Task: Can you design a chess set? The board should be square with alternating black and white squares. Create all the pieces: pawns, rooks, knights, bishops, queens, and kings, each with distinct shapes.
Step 3461:
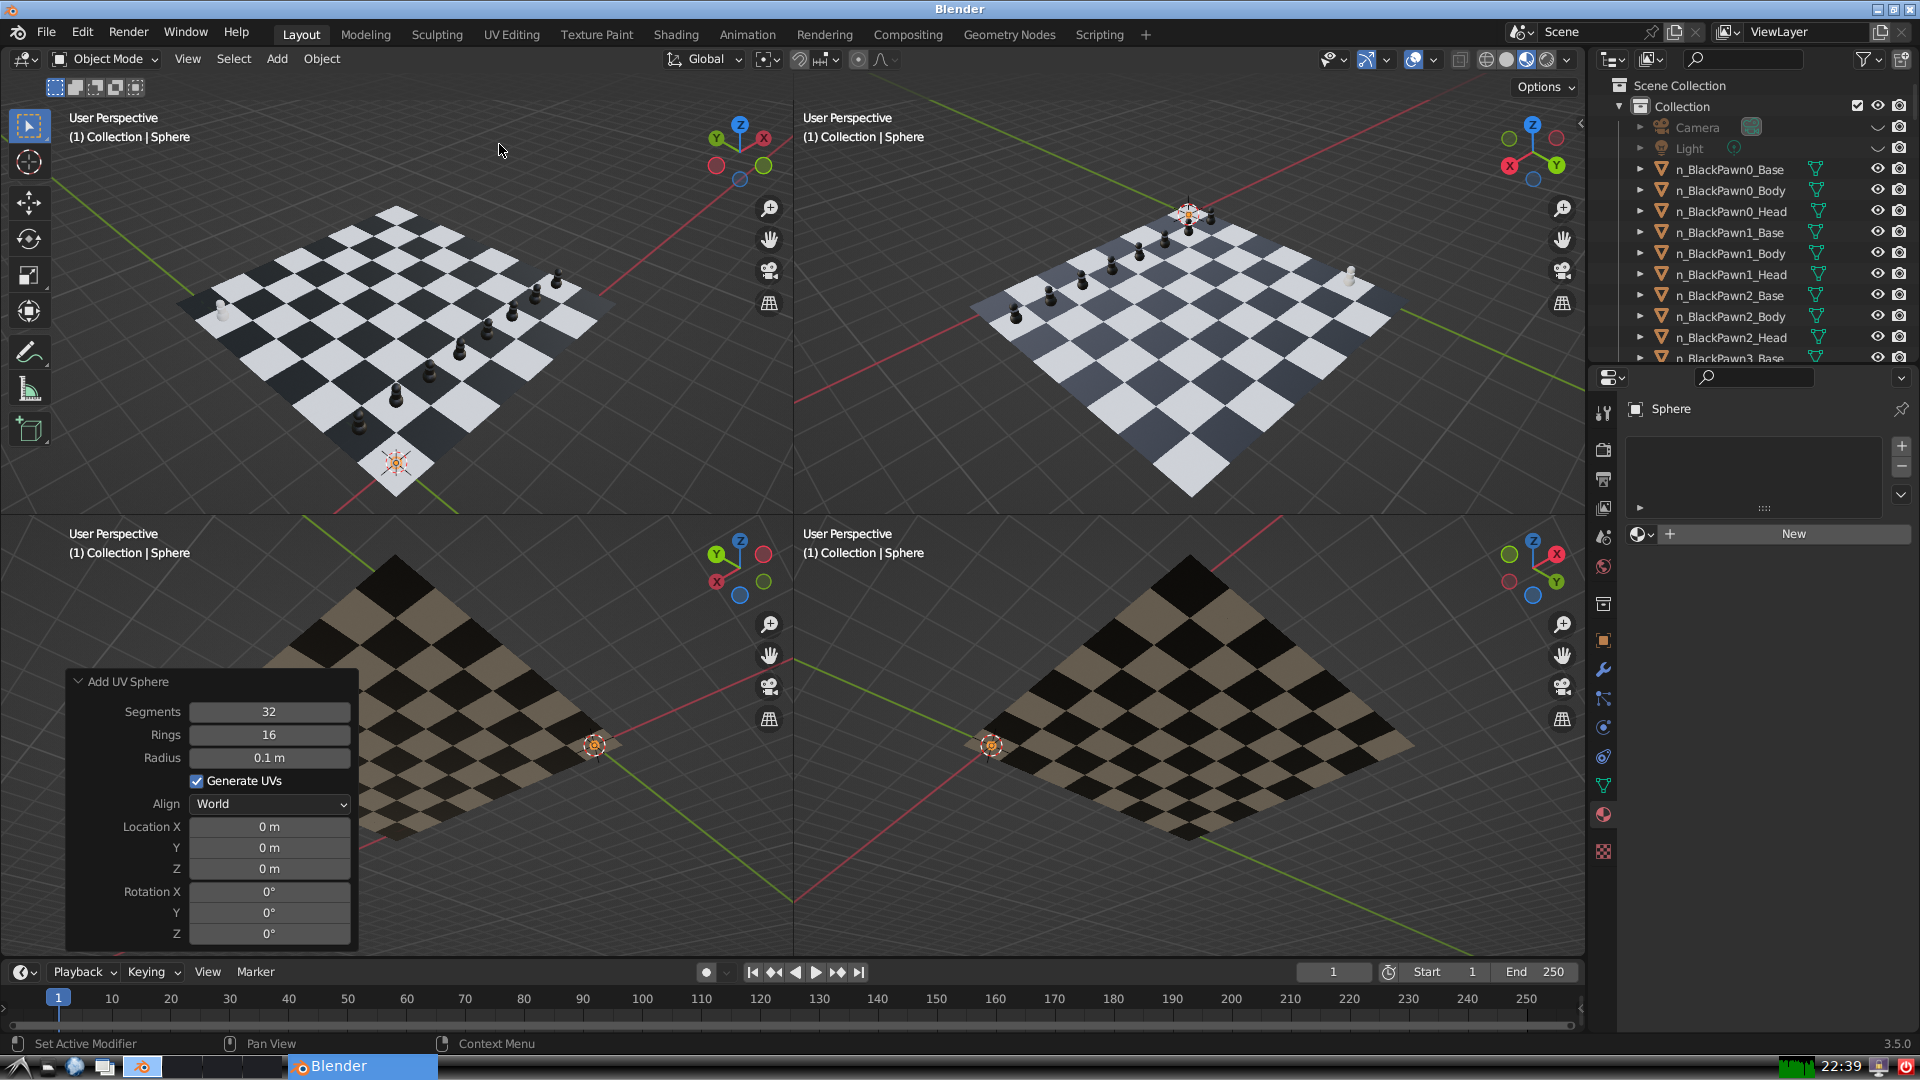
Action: {"mouse_move": [270, 758]}